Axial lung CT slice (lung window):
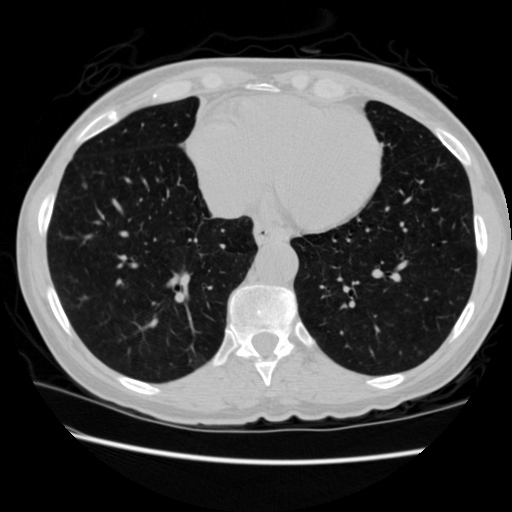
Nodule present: no